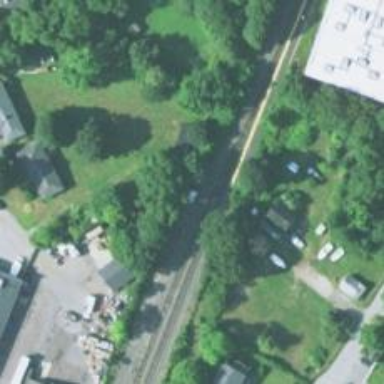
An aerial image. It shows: Railway junction.